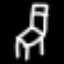
Label: chair